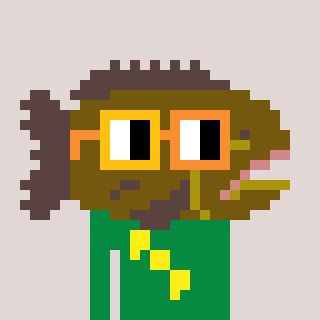
a pixel art character with square yellow and orange glasses, a grouper-shaped head and a green-colored body on a warm background